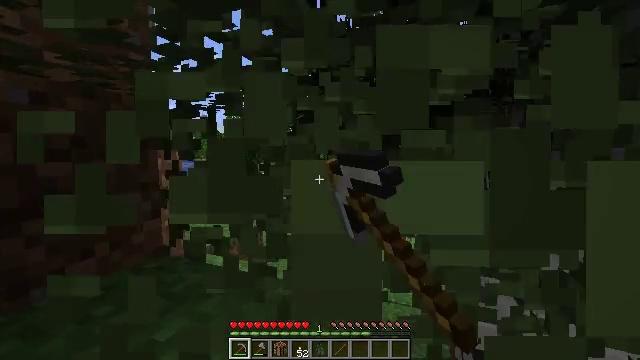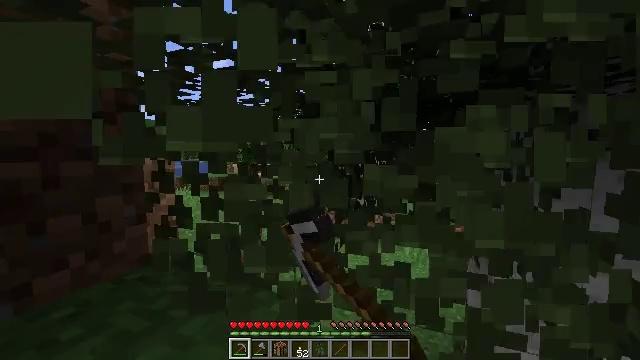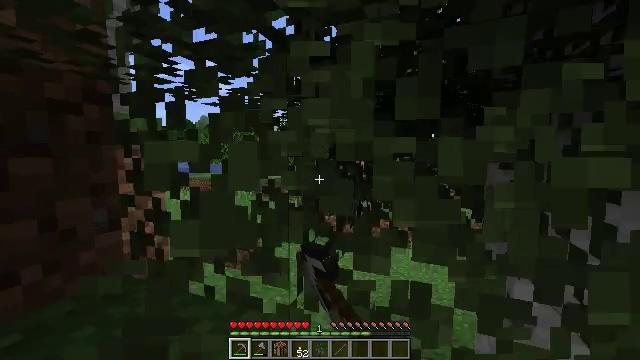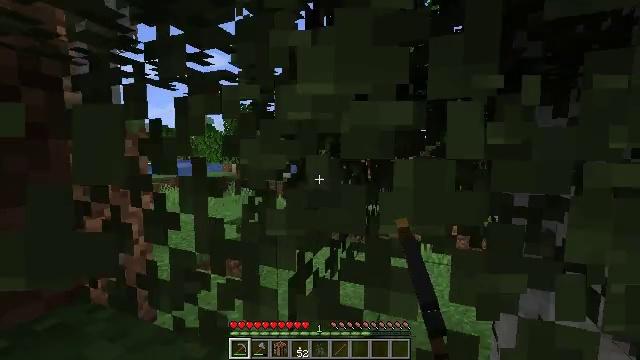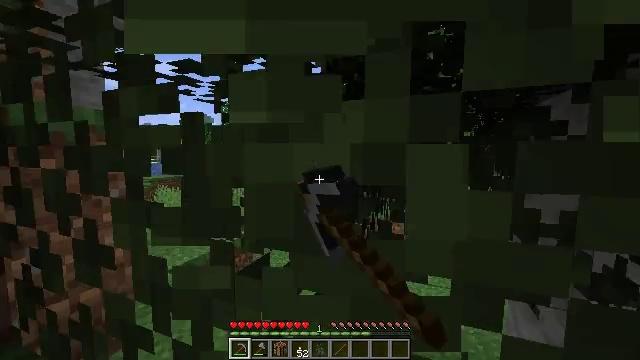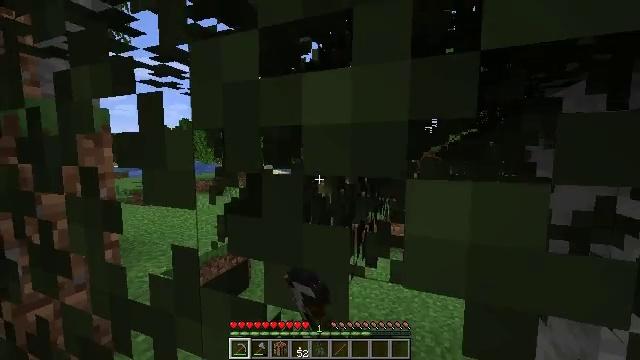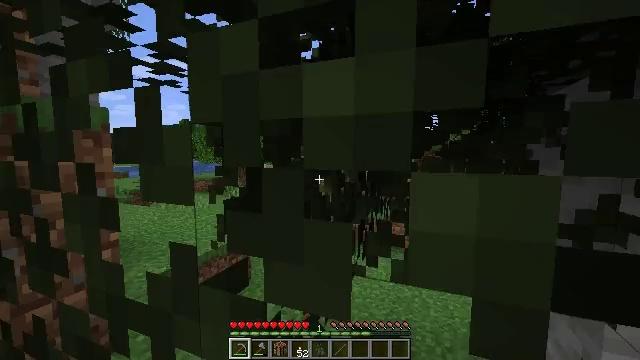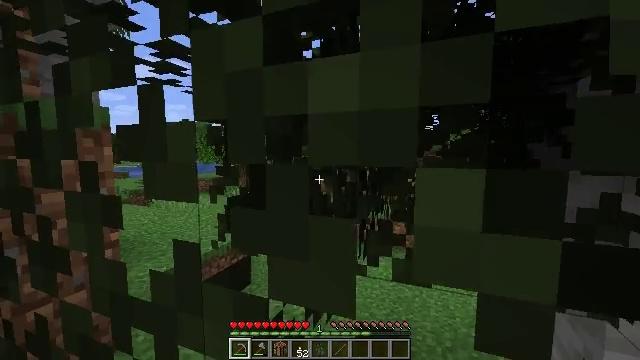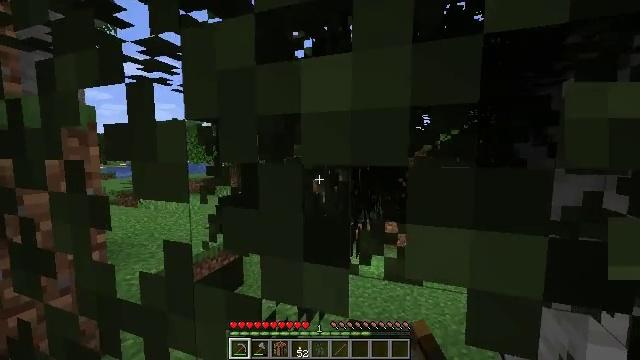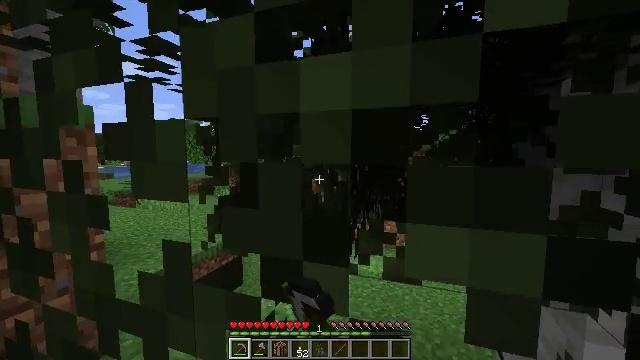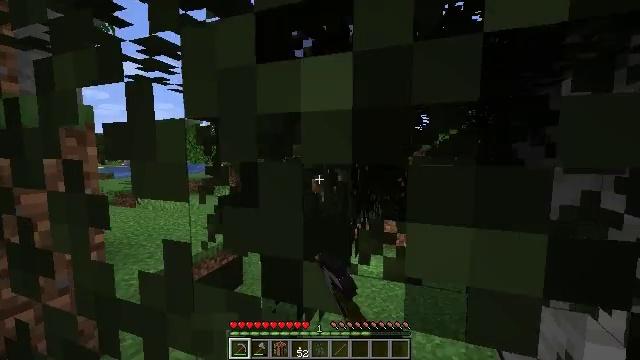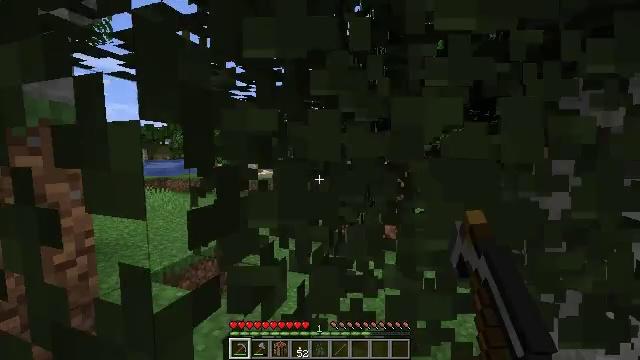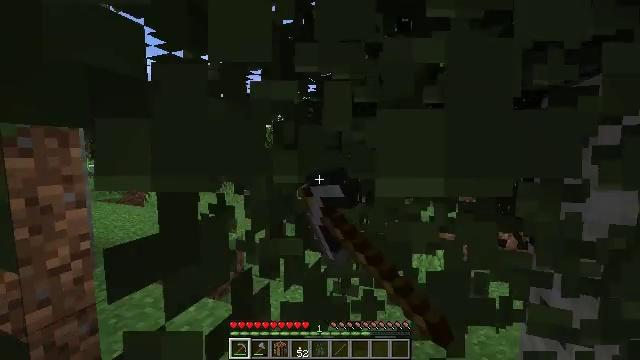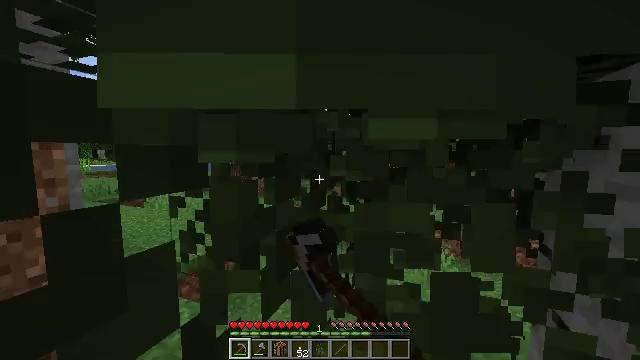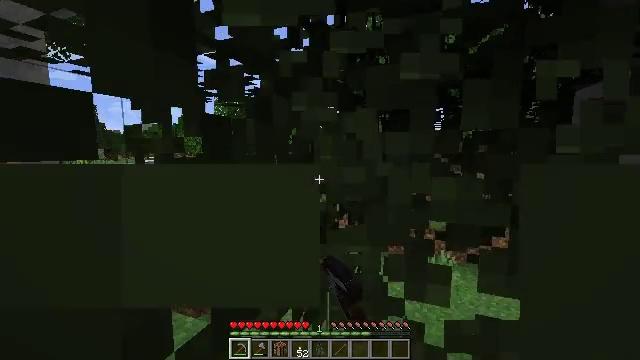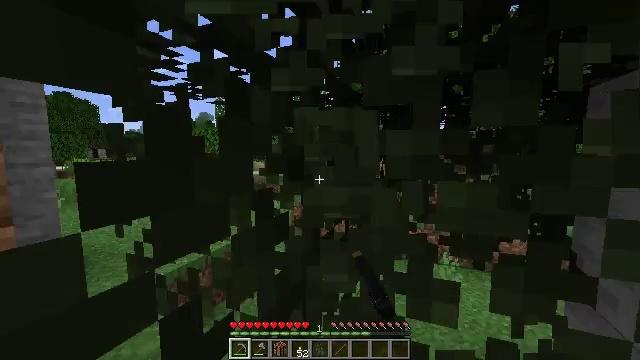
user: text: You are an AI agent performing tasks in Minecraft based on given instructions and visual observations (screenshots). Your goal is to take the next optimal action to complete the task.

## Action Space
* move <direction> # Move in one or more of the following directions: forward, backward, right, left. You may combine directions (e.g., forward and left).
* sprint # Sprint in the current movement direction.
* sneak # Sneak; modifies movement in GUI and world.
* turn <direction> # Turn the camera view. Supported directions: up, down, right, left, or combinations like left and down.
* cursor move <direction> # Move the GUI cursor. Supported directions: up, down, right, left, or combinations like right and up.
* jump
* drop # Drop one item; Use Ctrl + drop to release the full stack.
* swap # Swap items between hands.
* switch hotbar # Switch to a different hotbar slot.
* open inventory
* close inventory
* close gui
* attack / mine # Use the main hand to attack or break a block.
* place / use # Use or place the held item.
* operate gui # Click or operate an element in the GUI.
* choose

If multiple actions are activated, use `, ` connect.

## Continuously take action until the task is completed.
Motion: motion action
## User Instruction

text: Gather birch leaves using hands or shears.
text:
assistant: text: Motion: move forward, attack / mine
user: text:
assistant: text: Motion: move forward, attack / mine
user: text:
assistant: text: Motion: move forward, attack / mine
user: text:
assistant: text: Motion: move forward, attack / mine
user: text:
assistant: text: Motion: move forward, attack / mine
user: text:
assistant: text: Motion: move forward, attack / mine
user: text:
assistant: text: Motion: move forward, attack / mine
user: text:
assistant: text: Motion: move forward, turn right, attack / mine
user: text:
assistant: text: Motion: move forward, attack / mine
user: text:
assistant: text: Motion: move forward, attack / mine
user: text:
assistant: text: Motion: move forward, attack / mine
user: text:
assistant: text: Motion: move forward, turn left, attack / mine
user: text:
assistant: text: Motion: move forward, attack / mine
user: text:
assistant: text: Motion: move forward, attack / mine
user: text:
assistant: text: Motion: move forward, attack / mine
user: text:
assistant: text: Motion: move forward, attack / mine
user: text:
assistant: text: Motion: move forward, attack / mine
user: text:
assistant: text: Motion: move forward, attack / mine
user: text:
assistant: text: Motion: move forward, turn left, attack / mine
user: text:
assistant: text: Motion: move forward, turn left, attack / mine
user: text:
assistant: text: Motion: move forward, turn left, attack / mine
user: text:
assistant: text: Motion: move forward, turn left, attack / mine
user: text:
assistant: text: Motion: move forward, turn left, attack / mine
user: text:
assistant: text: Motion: move forward, turn left, attack / mine
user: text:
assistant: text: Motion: move forward, turn left, attack / mine
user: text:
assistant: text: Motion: move forward, turn left, attack / mine
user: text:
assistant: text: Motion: move forward, turn left, attack / mine
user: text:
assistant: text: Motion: move forward, attack / mine
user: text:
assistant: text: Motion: attack / mine